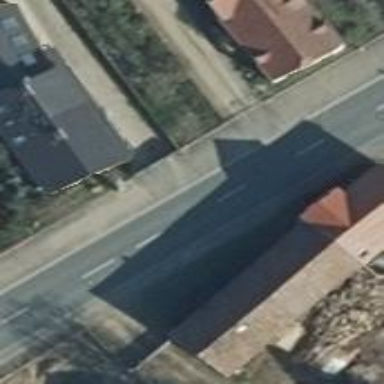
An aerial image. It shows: Simple and straightforward house.